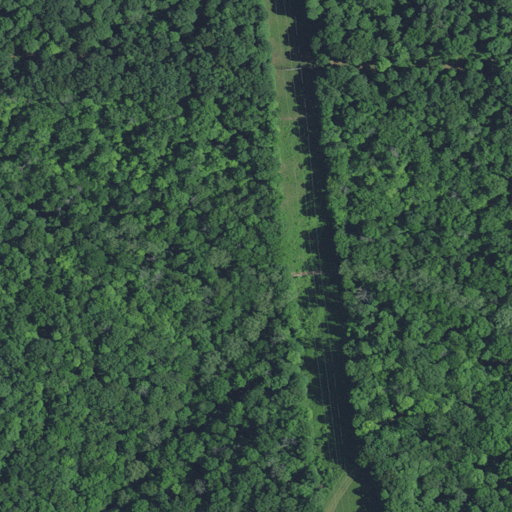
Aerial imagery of valley in Indiana named Halls Hollow containing only deciduous forest